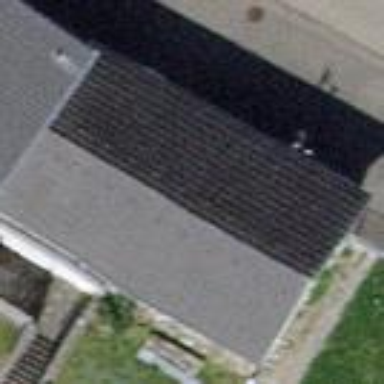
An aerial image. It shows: Garage.